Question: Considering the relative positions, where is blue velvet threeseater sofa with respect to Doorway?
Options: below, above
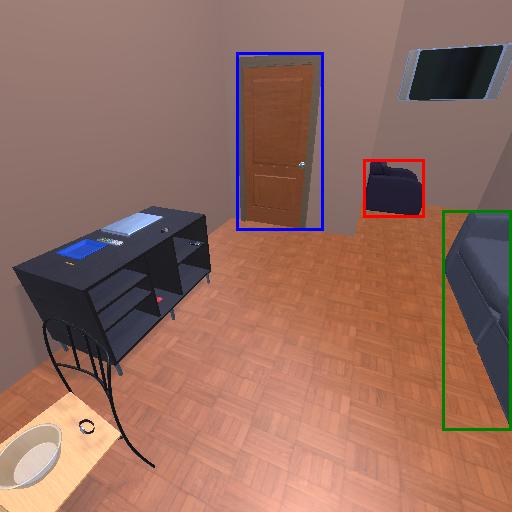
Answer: below